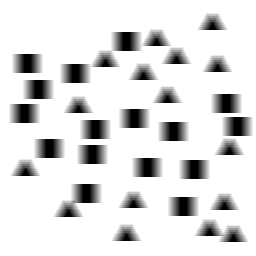
Squares: 16
Triangles: 16
Stars: 0
Total shapes: 32